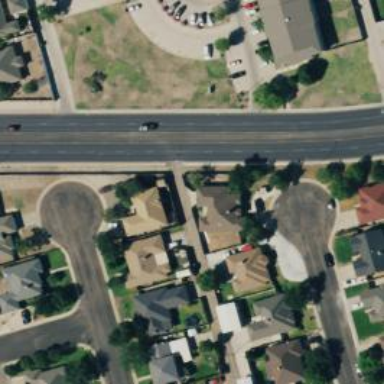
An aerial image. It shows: Alley classified as service road.